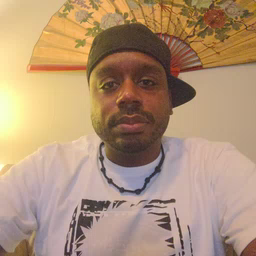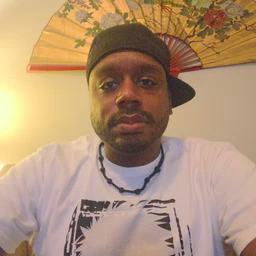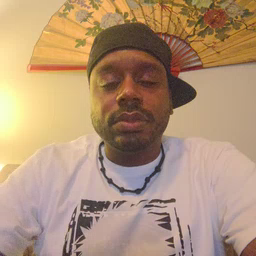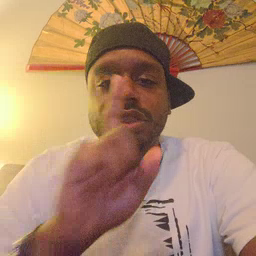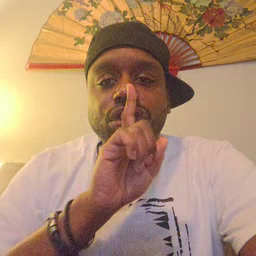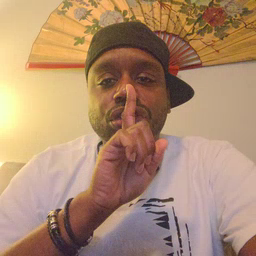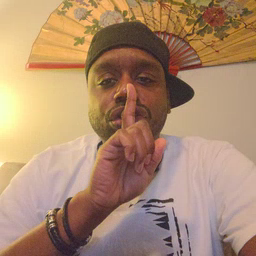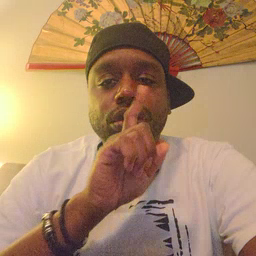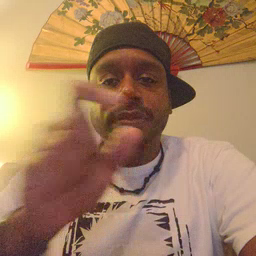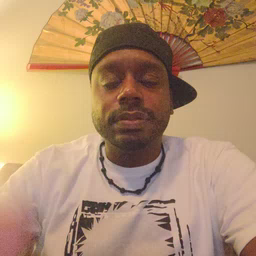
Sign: shhh